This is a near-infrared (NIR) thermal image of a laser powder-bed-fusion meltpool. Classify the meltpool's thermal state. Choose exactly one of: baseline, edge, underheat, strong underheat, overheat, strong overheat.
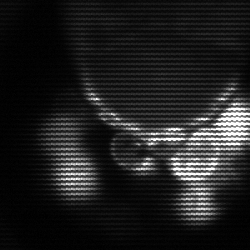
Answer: baseline